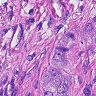
Metastatic tissue present: yes